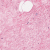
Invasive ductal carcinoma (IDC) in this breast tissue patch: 0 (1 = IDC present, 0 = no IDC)